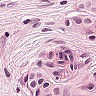
Metastatic tissue present: yes